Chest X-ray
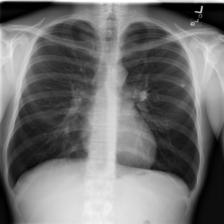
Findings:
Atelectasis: negative
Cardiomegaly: negative
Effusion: negative
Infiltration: negative
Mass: negative
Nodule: negative
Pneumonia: negative
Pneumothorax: negative
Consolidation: negative
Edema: negative
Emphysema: negative
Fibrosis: negative
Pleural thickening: negative
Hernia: negative